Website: crate-barrel
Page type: payment
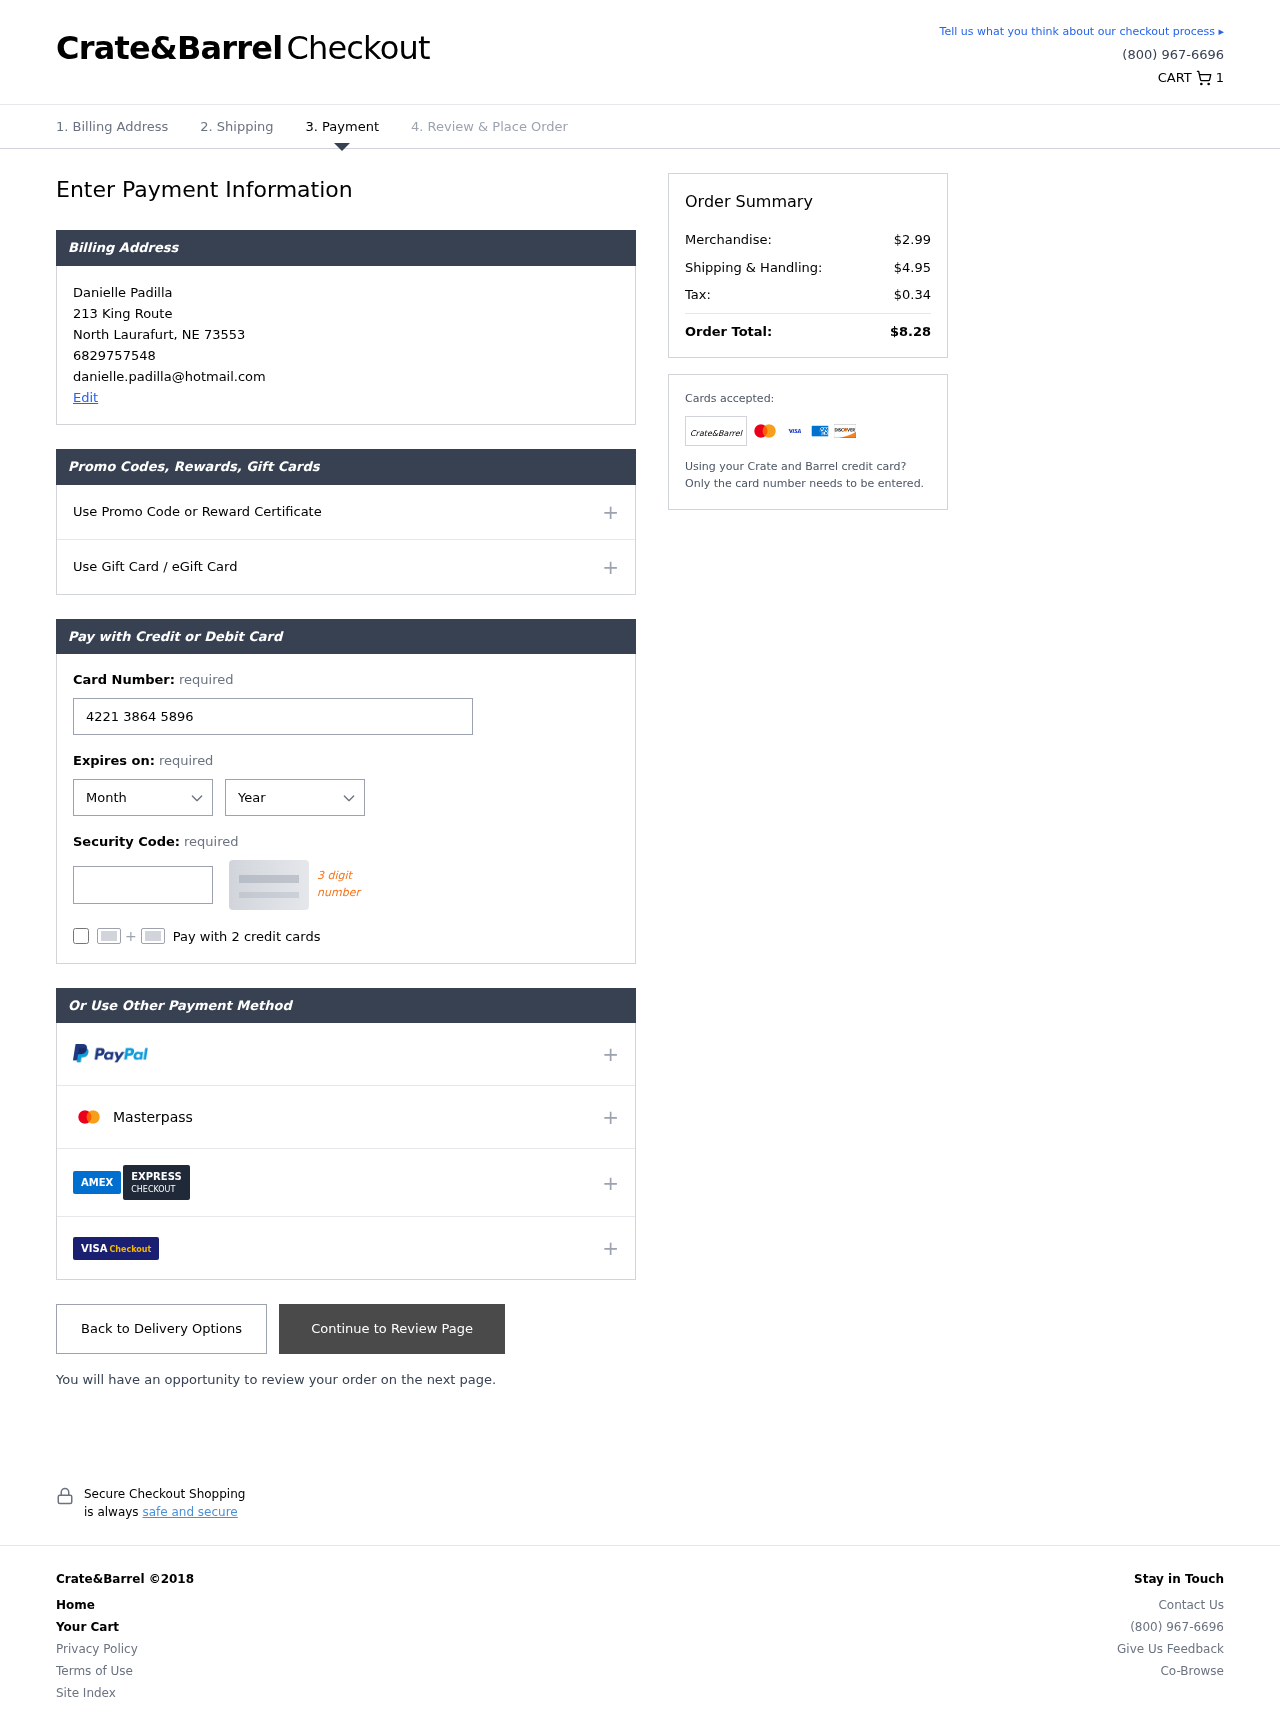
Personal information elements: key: PII_CARD_CVV
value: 665
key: PII_CARD_EXPIRY_MONTH
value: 04
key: PII_CARD_EXPIRY_YEAR
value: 27
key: PII_CARD_NUMBER
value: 4221 3864 5896 9290
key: PII_CITY
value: North Laurafurt
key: PII_EMAIL
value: danielle.padilla@hotmail.com
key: PII_FULLNAME
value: Danielle Padilla
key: PII_PHONE
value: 6829757548
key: PII_POSTCODE
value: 73553
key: PII_STATE_ABBR
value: NE
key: PII_STREET
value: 213 King Route
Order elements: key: ORDER_NUM_ITEMS
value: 1
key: ORDER_SUBTOTAL
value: $2.99
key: ORDER_SHIPPING_COST
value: $4.95
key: ORDER_TAX
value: $0.34
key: ORDER_TOTAL
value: $8.28